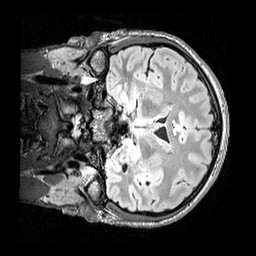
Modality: FLAIR
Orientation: coronal
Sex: male
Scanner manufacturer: siemens
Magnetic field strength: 3 T
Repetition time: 5 s
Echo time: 0.395 s